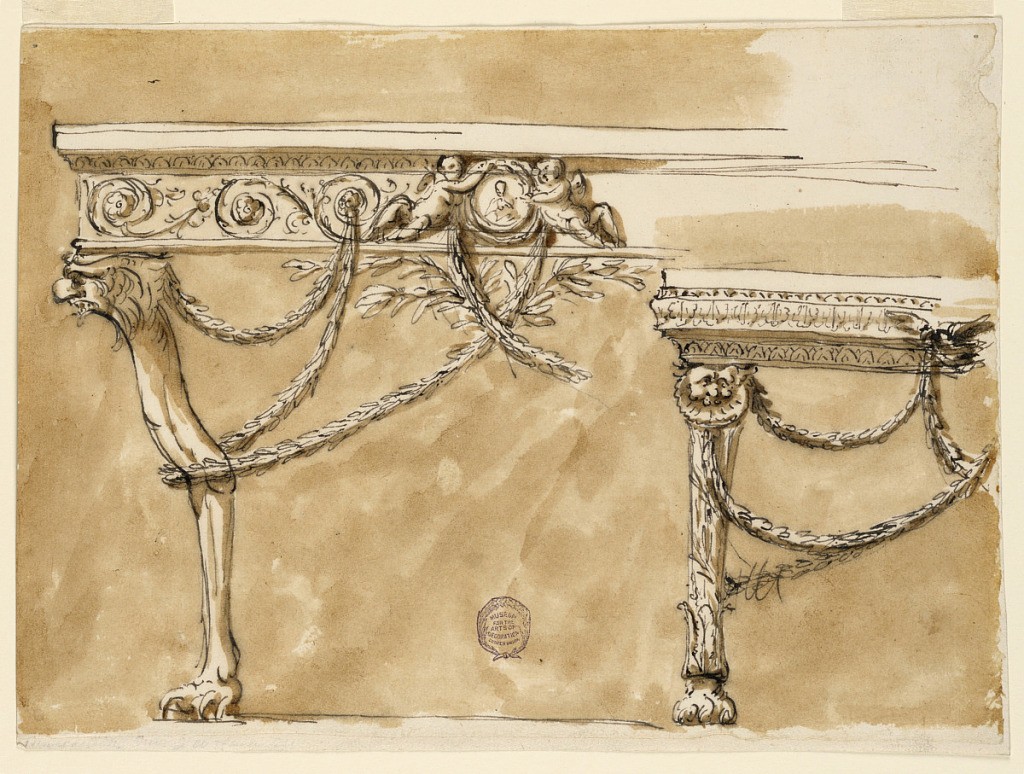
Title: Console Tables
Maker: Giuseppe Barberi, Italian, 1746–1809
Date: ca. 1790
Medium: Pen and brown ink, brush and brown wash on off-white laid paper, lined
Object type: Drawing
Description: Pen and ink, brush and wash on paper. At left, the leg in the form of a claw foot with griffin head. A frieze with rinceaux and two putti holding a portrait medallion and swags. At tight, a smaller table with paw foot, three bands of ornament and hanging swags.